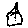
Label: house